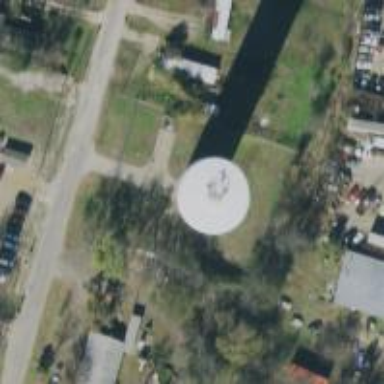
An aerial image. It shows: Water tower that is man-made.